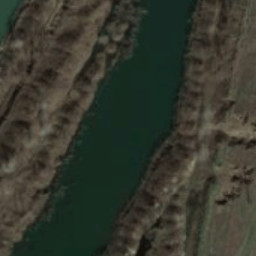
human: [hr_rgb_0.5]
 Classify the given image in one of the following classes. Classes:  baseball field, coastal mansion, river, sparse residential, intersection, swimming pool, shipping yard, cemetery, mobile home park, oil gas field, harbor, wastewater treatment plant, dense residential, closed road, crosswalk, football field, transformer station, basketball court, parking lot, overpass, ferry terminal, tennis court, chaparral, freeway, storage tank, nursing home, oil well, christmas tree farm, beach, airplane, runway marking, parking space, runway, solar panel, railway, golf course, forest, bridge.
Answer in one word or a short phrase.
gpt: river